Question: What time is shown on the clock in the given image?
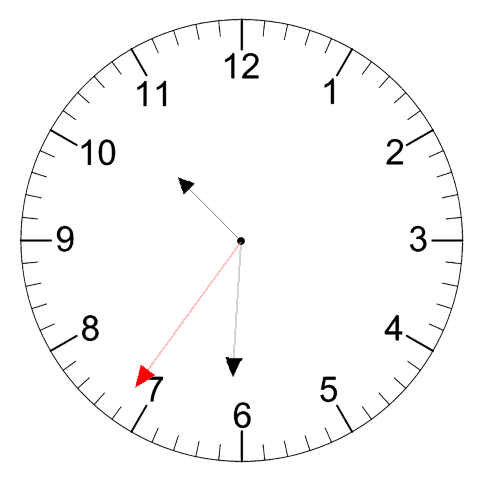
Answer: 10:30:36